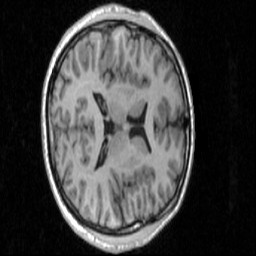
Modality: T1w
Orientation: axial